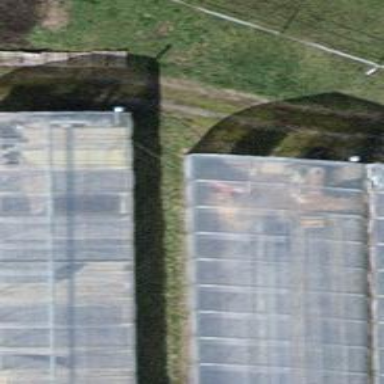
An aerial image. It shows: Greenhouse.